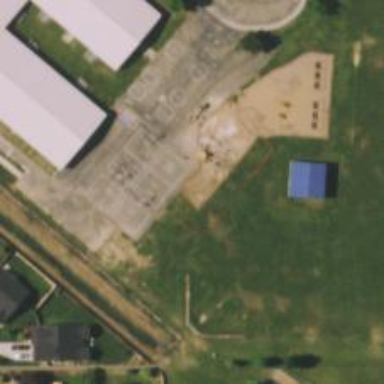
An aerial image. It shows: Playground with roundabout.